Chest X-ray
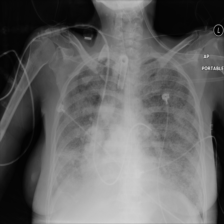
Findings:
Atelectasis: positive
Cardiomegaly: negative
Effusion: negative
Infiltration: negative
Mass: positive
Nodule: negative
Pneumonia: negative
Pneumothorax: negative
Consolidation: negative
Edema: negative
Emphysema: negative
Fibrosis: negative
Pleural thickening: negative
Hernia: negative